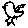
Label: bird